【题型】解答题　【知识点】平面几何　【难度】medium
如图 \(\triangle ABC\).

(1) 若 \(\cos\frac{A}{2} = \frac{\sqrt{10}}{4}\)，\(\overrightarrow{AB} \cdot \overrightarrow{AC} = 2\)，求 \(\triangle ABC\) 的面积；

(2) 设 \(m,n \in \mathbb{R}\)，若 \(3\overrightarrow{BD} = \overrightarrow{DC}\)，\(E\) 是线段 \(AD\) 的中点，过点 \(E\) 的直线 \(MN\) 交线段 \(AB\) 于 \(M\)，交线段 \(AC\) 于 \(N\)，\(\overrightarrow{AM} = m\overrightarrow{AB}\)，\(\overrightarrow{AN} = n\overrightarrow{AC}\). 求证：\(\frac{3}{m} + \frac{1}{n}\) 为定值，并求这个值.
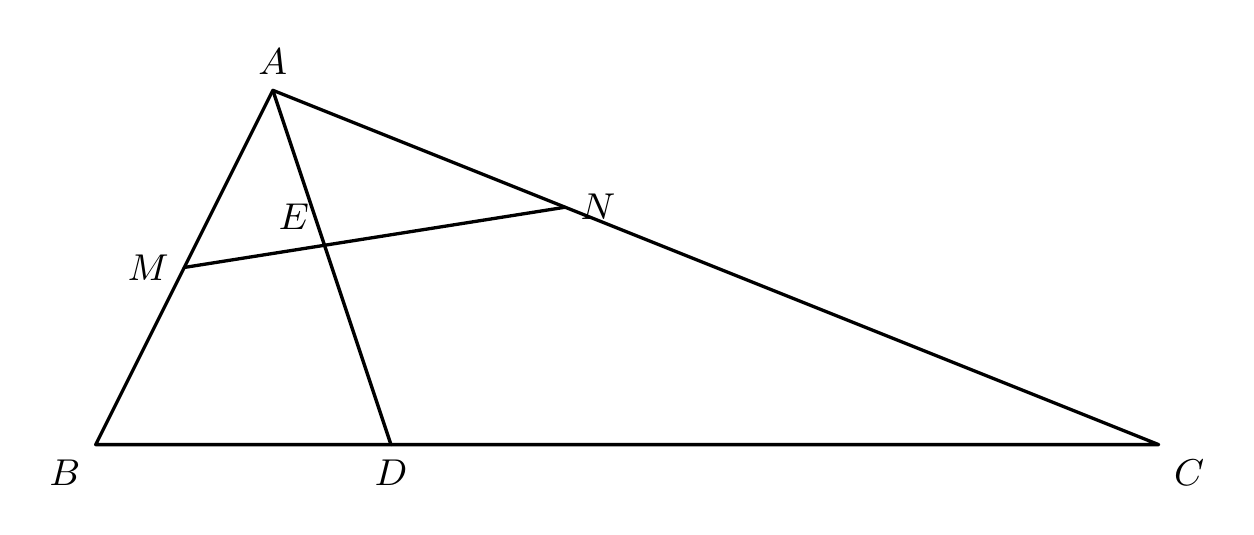
【解答】
【答案】(1) \(\sqrt{15}\)；(2) 证明见解析，定值为 \(8\).

【知识点】三角形面积公式及其应用、平面向量基本定理的应用、平面向量共线定理的推论.

【分析】(1) 由二倍角的余弦公式可得 \(\cos A = \frac{1}{4}\)，进而求得 \(\sin A\)，由 \(\overrightarrow{AB} \cdot \overrightarrow{AC} = 2\) 得 \(|\overrightarrow{AB}| \cdot |\overrightarrow{AC}| = 8\)，结合三角形面积公式可得结果；
(2) 运用平面向量的线性运算法则可得 \(\overrightarrow{AE} = \frac{3}{8m}\overrightarrow{AM} + \frac{1}{8n}\overrightarrow{AN}\)，根据三点共线即可证明结论.

【详解】(1) 由 \(\cos\frac{A}{2} = \frac{\sqrt{10}}{4}\)，得 \(\cos A = 2\cos^2\frac{A}{2} - 1 = 2 \times \left(\frac{\sqrt{10}}{4}\right)^2 - 1 = \frac{1}{4}\)，
由 \(A \in (0,\pi)\) 得 \(A\) 为锐角，

故 \(\sin A = \sqrt{1 - \cos^2 A} = \frac{\sqrt{15}}{4}\)，

又 \(\overrightarrow{AB} \cdot \overrightarrow{AC} = 2\)，

所以 \(\overrightarrow{AB} \cdot \overrightarrow{AC} = |\overrightarrow{AB}| |\overrightarrow{AC}| \cos A = \frac{1}{4} |\overrightarrow{AB}| \cdot |\overrightarrow{AC}| = 2\)，

故 \(|\overrightarrow{AB}| \cdot |\overrightarrow{AC}| = 8\)，

所以 \(S_{\triangle ABC} = \frac{1}{2} |\overrightarrow{AB}| \cdot |\overrightarrow{AC}| \sin A = \frac{1}{2} \times 8 \times \frac{\sqrt{15}}{4} = \sqrt{15}\).

(2) 因为 \(E\) 是线段 \(AD\) 的中点，所以 \(\overrightarrow{AE} = \frac{1}{2}\overrightarrow{AD}\)，

又 \(3\overrightarrow{BD} = \overrightarrow{DC}\)，所以 \(\overrightarrow{BD} = \frac{1}{4}\overrightarrow{BC}\)，

所以 \(\overrightarrow{AD} = \overrightarrow{AB} + \overrightarrow{BD} = \overrightarrow{AB} + \frac{1}{4}\overrightarrow{BC} = \overrightarrow{AB} + \frac{1}{4}(\overrightarrow{BA} + \overrightarrow{AC}) = \frac{3}{4}\overrightarrow{AB} + \frac{1}{4}\overrightarrow{AC}\)，

所以 \(\overrightarrow{AE} = \frac{1}{2}\overrightarrow{AD} = \frac{3}{8}\overrightarrow{AB} + \frac{1}{8}\overrightarrow{AC}\)，

因为 \(\overrightarrow{AM} = m\overrightarrow{AB}\)，\(\overrightarrow{AN} = n\overrightarrow{AC}\)，

所以 \(\overrightarrow{AB} = \frac{1}{m}\overrightarrow{AM}\)，\(\overrightarrow{AC} = \frac{1}{n}\overrightarrow{AN}\)，

所以 \(\overrightarrow{AE} = \frac{3}{8m}\overrightarrow{AM} + \frac{1}{8n}\overrightarrow{AN}\)，

因为点 \(E\)、\(M\)、\(N\) 三点共线，所以 \(\frac{3}{8m} + \frac{1}{8n} = 1\)，即 \(\frac{3}{m} + \frac{1}{n} = 8\).

综上，\(\frac{3}{m} + \frac{1}{n}\) 为定值，定值为 \(8\).